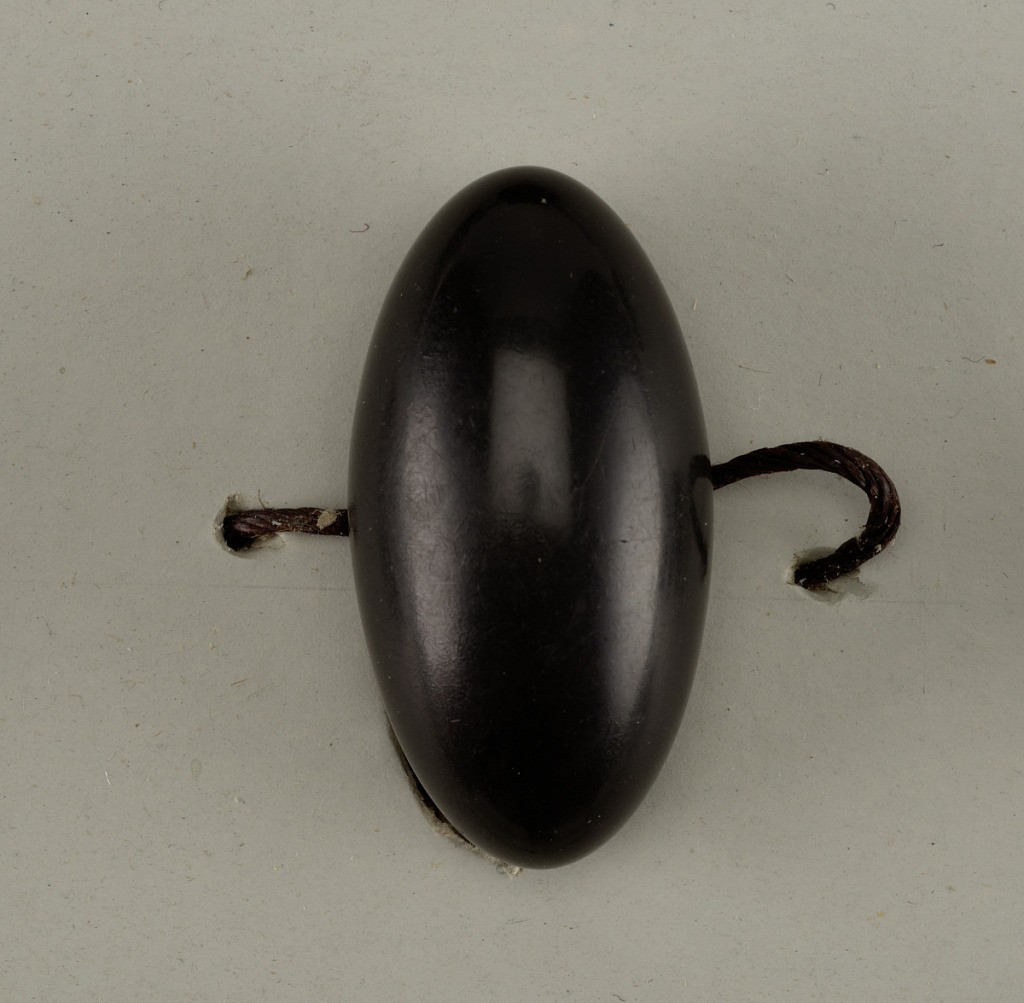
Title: Buttons
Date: late 19th century
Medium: wood
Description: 1938-58-1383-a,b: egg-shaped buttons with two holes for sewing.

O...